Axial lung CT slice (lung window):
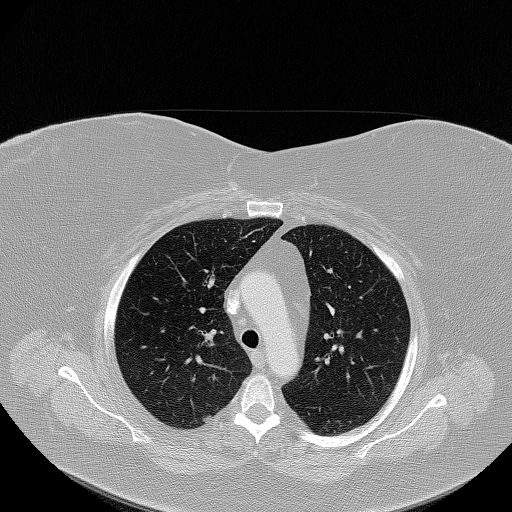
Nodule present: yes
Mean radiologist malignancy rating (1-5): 2.5